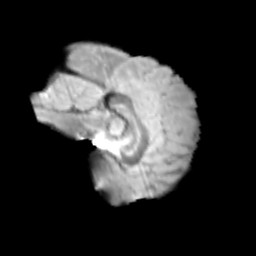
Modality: T2w
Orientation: sagittal
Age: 10
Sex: female
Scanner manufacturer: siemens
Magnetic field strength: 3 T
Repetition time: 3.8 s
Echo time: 0.07 s